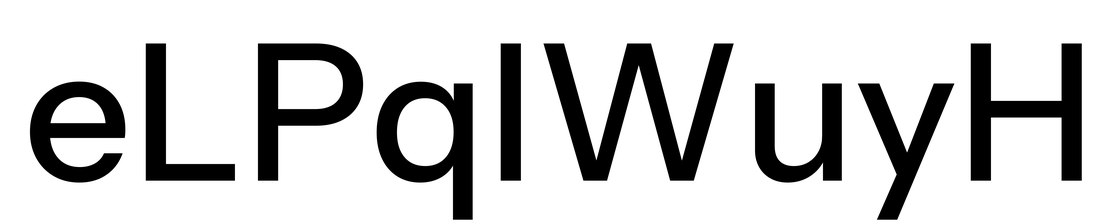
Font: InstrumentSans_Medium